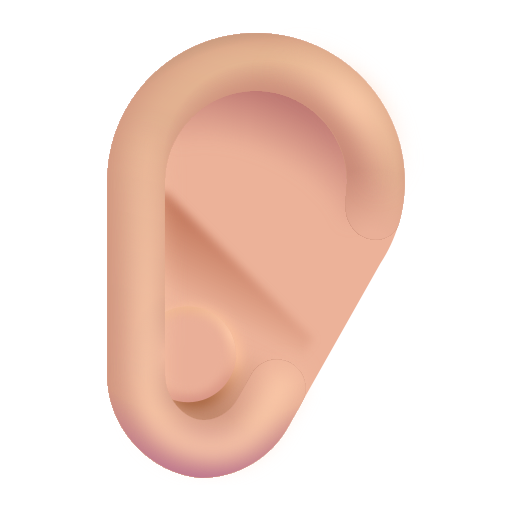
ear color  light